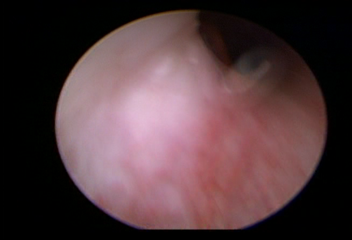
Modality: WLC
Class: Normal mucosa
Bladder cancer association: No